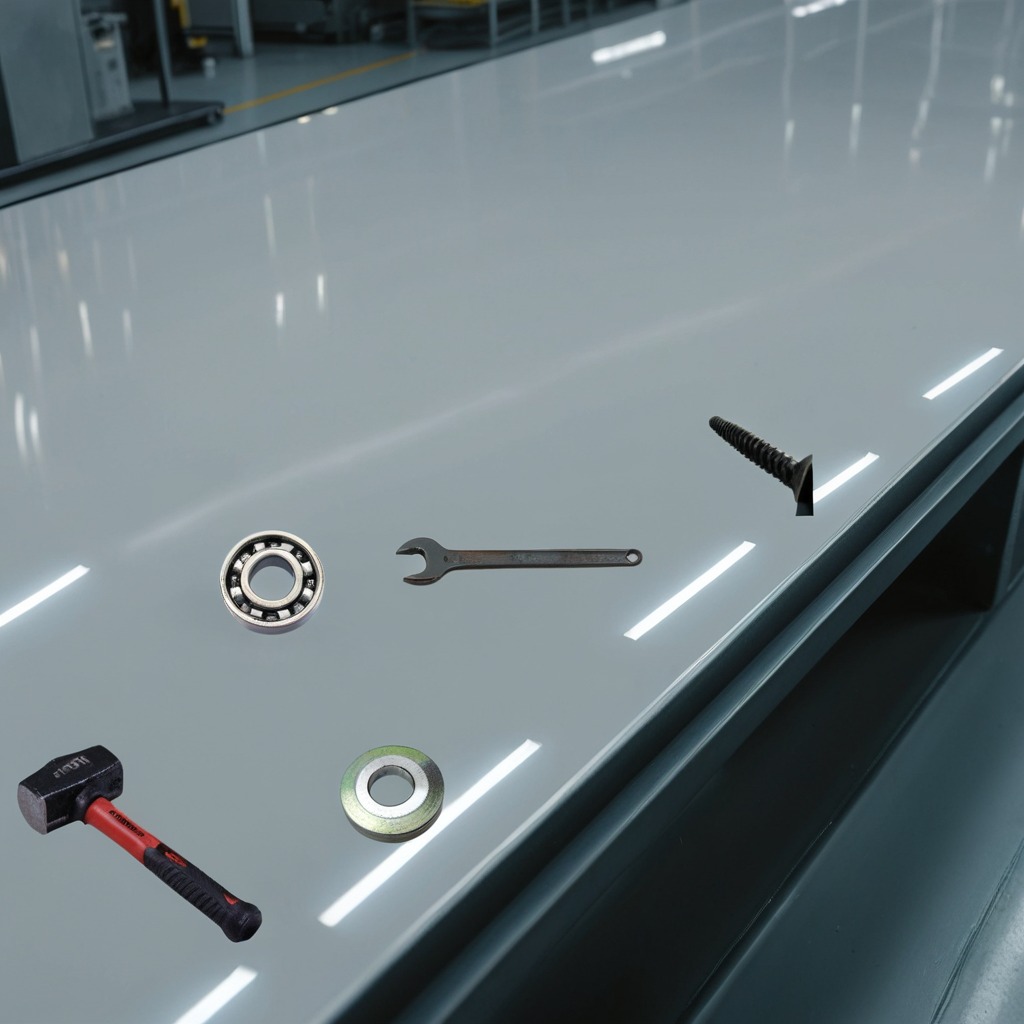
A metal ball bearing, a flat metal washer, a hammer, a metal machine screw, and a wrench are lying on the table.